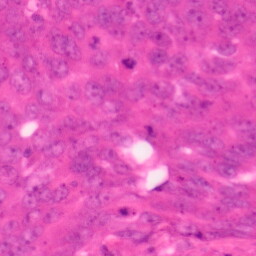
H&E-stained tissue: Colon